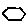
Label: hexagon